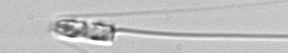
Label: Chaetoceros_throndsenii